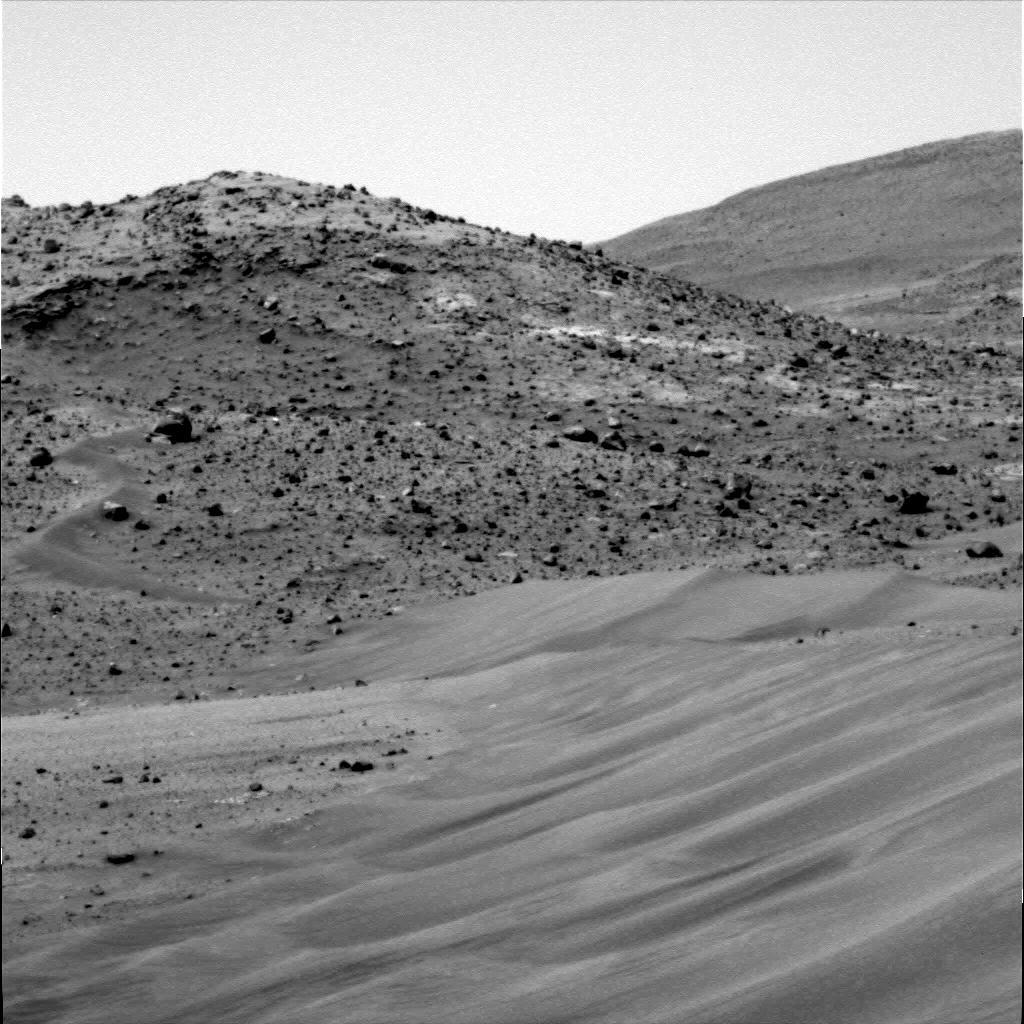
Terrain classes present: Bedrock, Gravel / Sand / Soil, Rock, Shadow, Sky / Distant Mountains